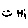
Label: smiley face